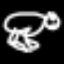
Label: frog